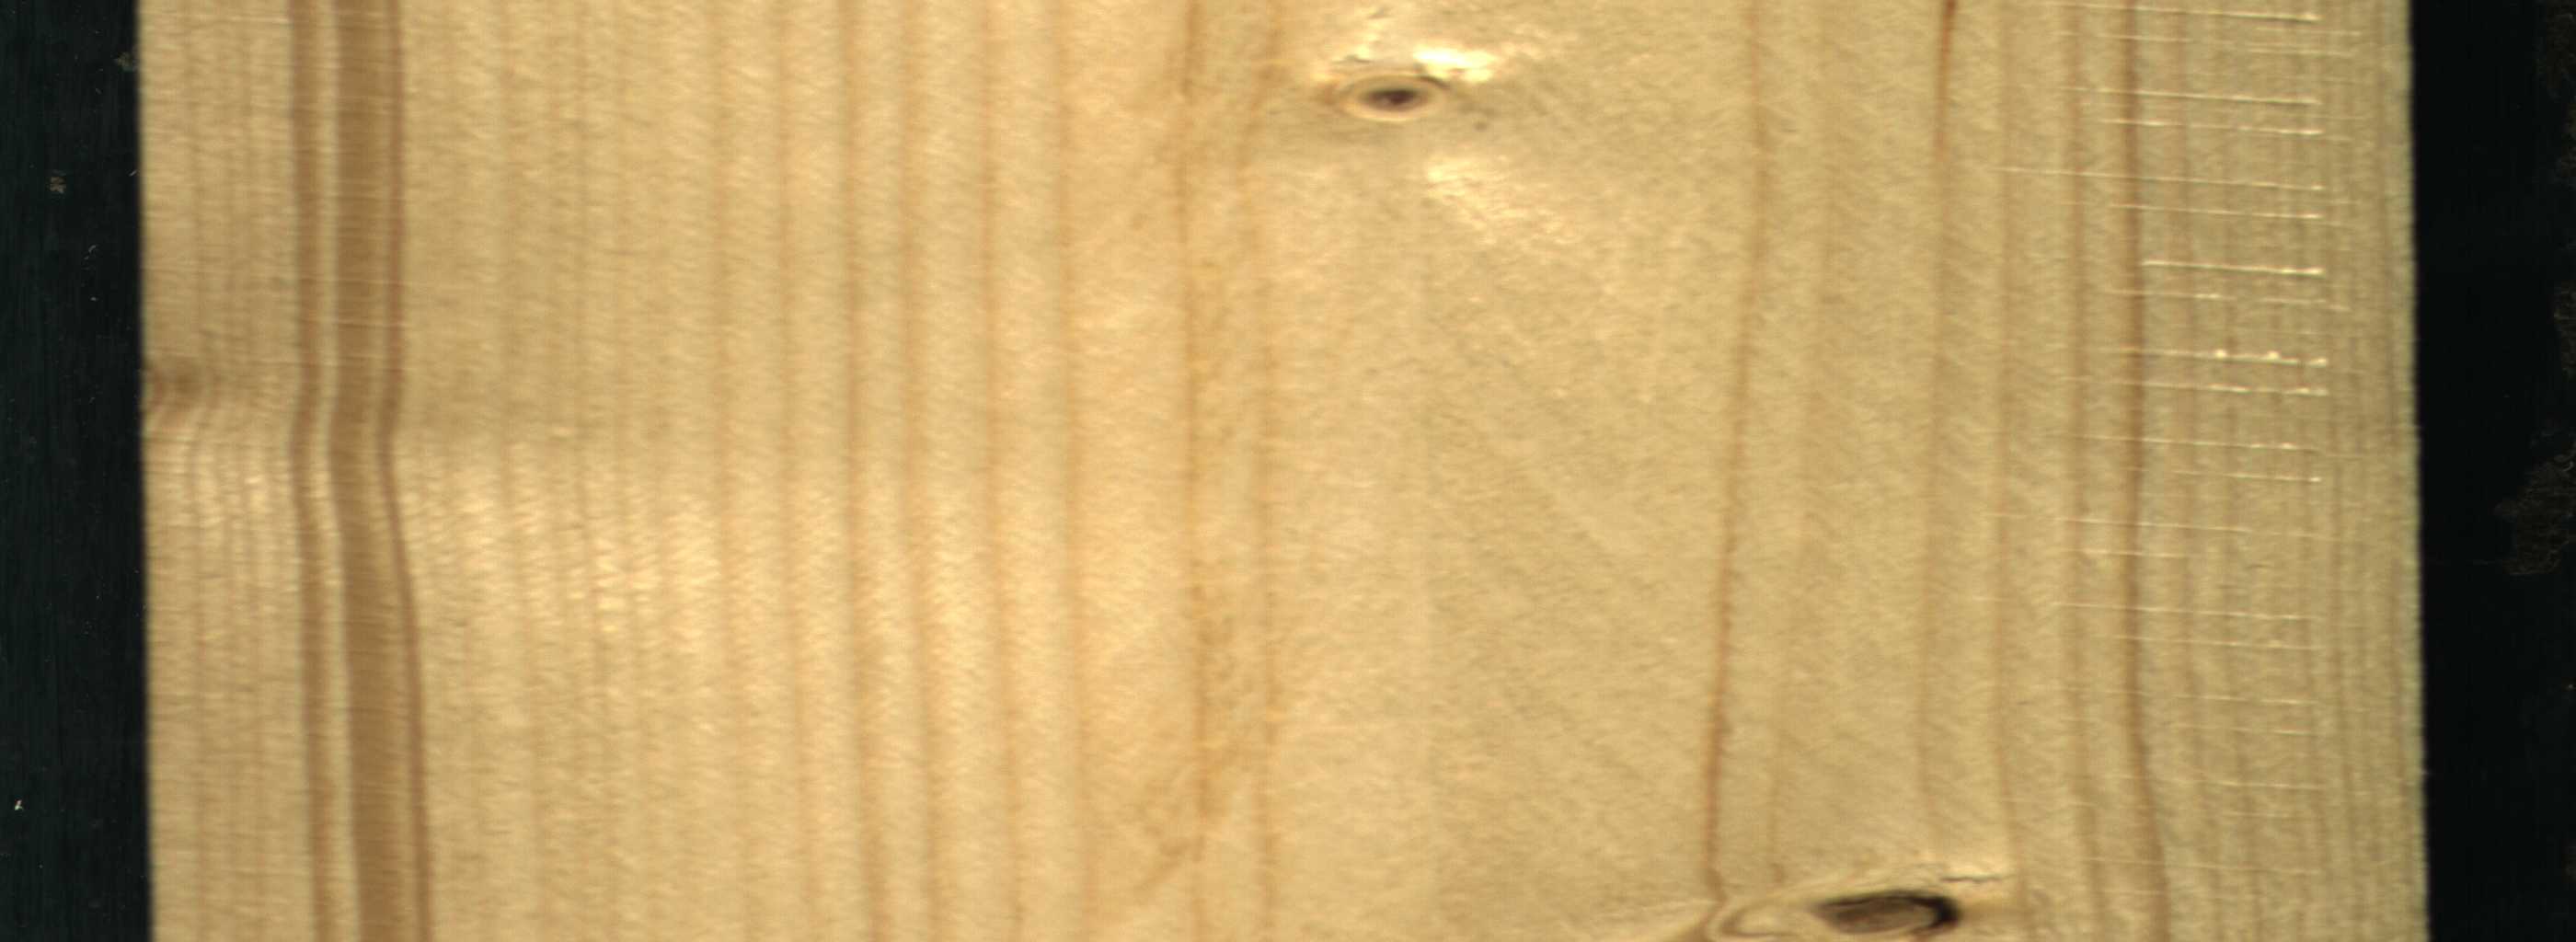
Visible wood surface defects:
Quartzity
Dead_Knot
Live_Knot